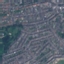
Land use / land cover: Residential